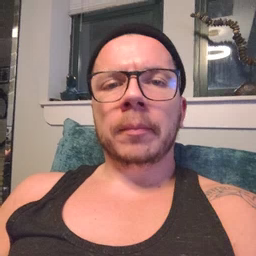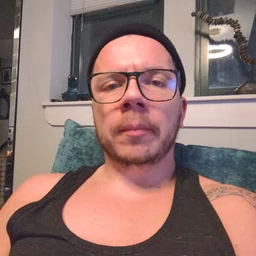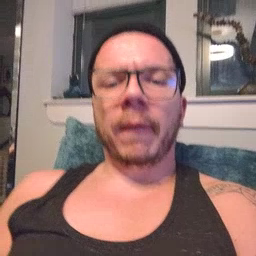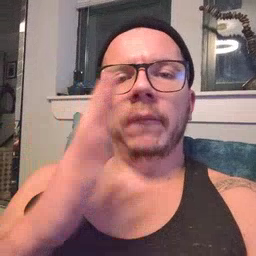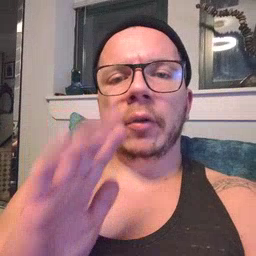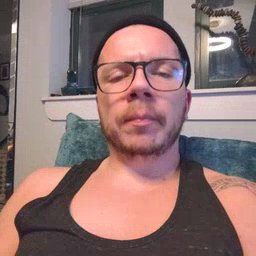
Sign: finish